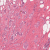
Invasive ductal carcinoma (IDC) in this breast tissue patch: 1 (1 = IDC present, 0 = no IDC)